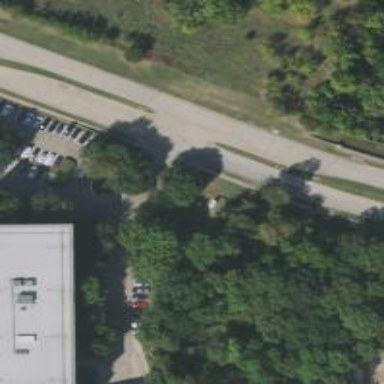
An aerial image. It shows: Tertiary road with separate sidewalk.